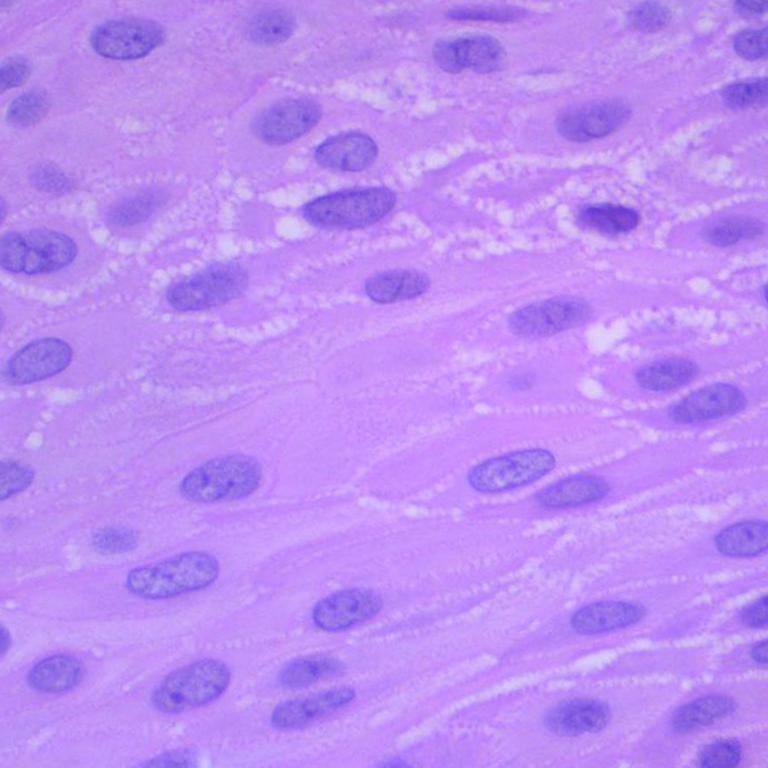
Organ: lung
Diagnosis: squamous carcinomas